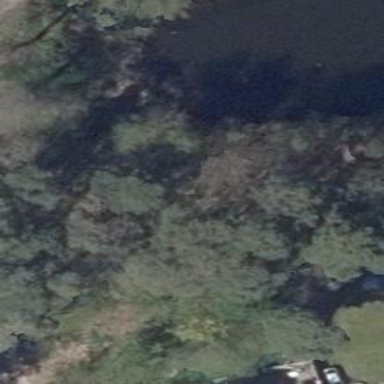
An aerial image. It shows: Marshy wetland area.